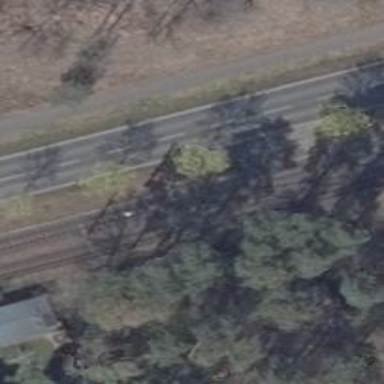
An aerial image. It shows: Tram railway with electrified contact lines.